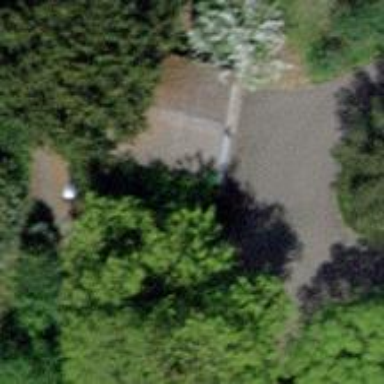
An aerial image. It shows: Residential road.